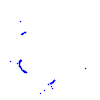
Particle: proton